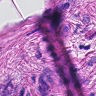
Metastatic tissue present: yes